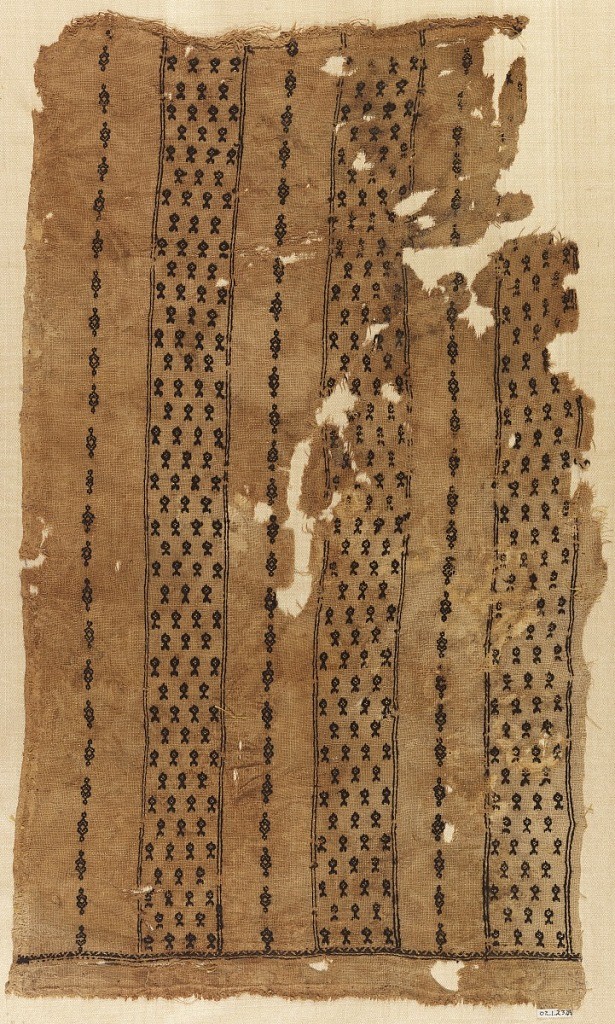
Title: Textile
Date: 13th century
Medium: Embroidery using silk thread on linen plain weave.
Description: Vertical stripes of small shapes in brown silk.